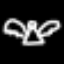
Label: angel